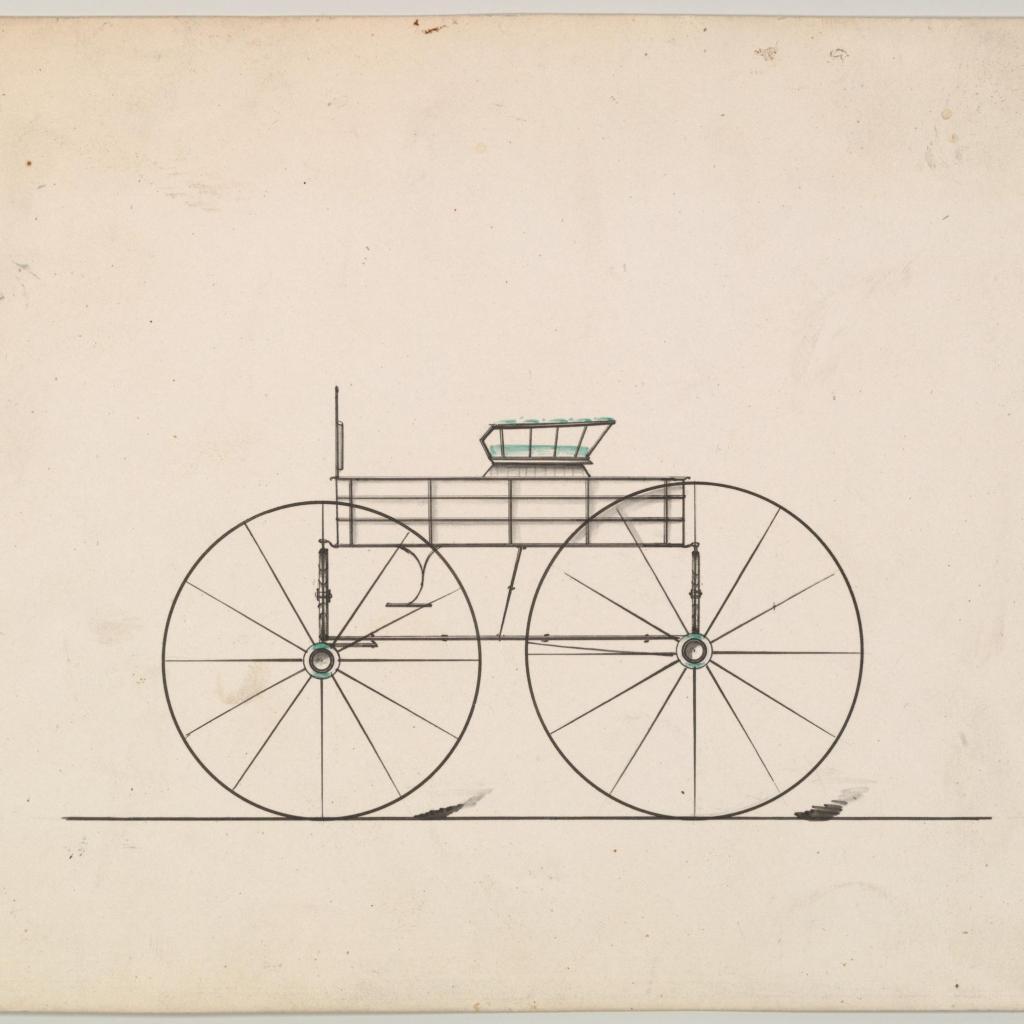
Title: Design for Wagon, no. 715a
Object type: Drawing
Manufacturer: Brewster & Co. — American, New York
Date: ca. 1860
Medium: Watercolor and ink
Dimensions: sheet: 6 1/16 x 8 13/16 in. (15.4 x 22.4 cm)
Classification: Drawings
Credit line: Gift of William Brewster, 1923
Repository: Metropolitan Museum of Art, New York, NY